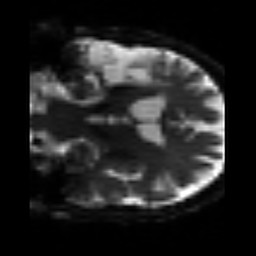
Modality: sbref
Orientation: coronal
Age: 47
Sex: male
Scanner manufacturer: siemens
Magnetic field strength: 3 T
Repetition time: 3.2 s
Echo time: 0.081 s